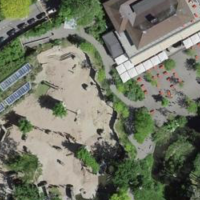
EUNIS habitat code: 53
Species observed at this site:
Viburnum tinus
Numida meleagris